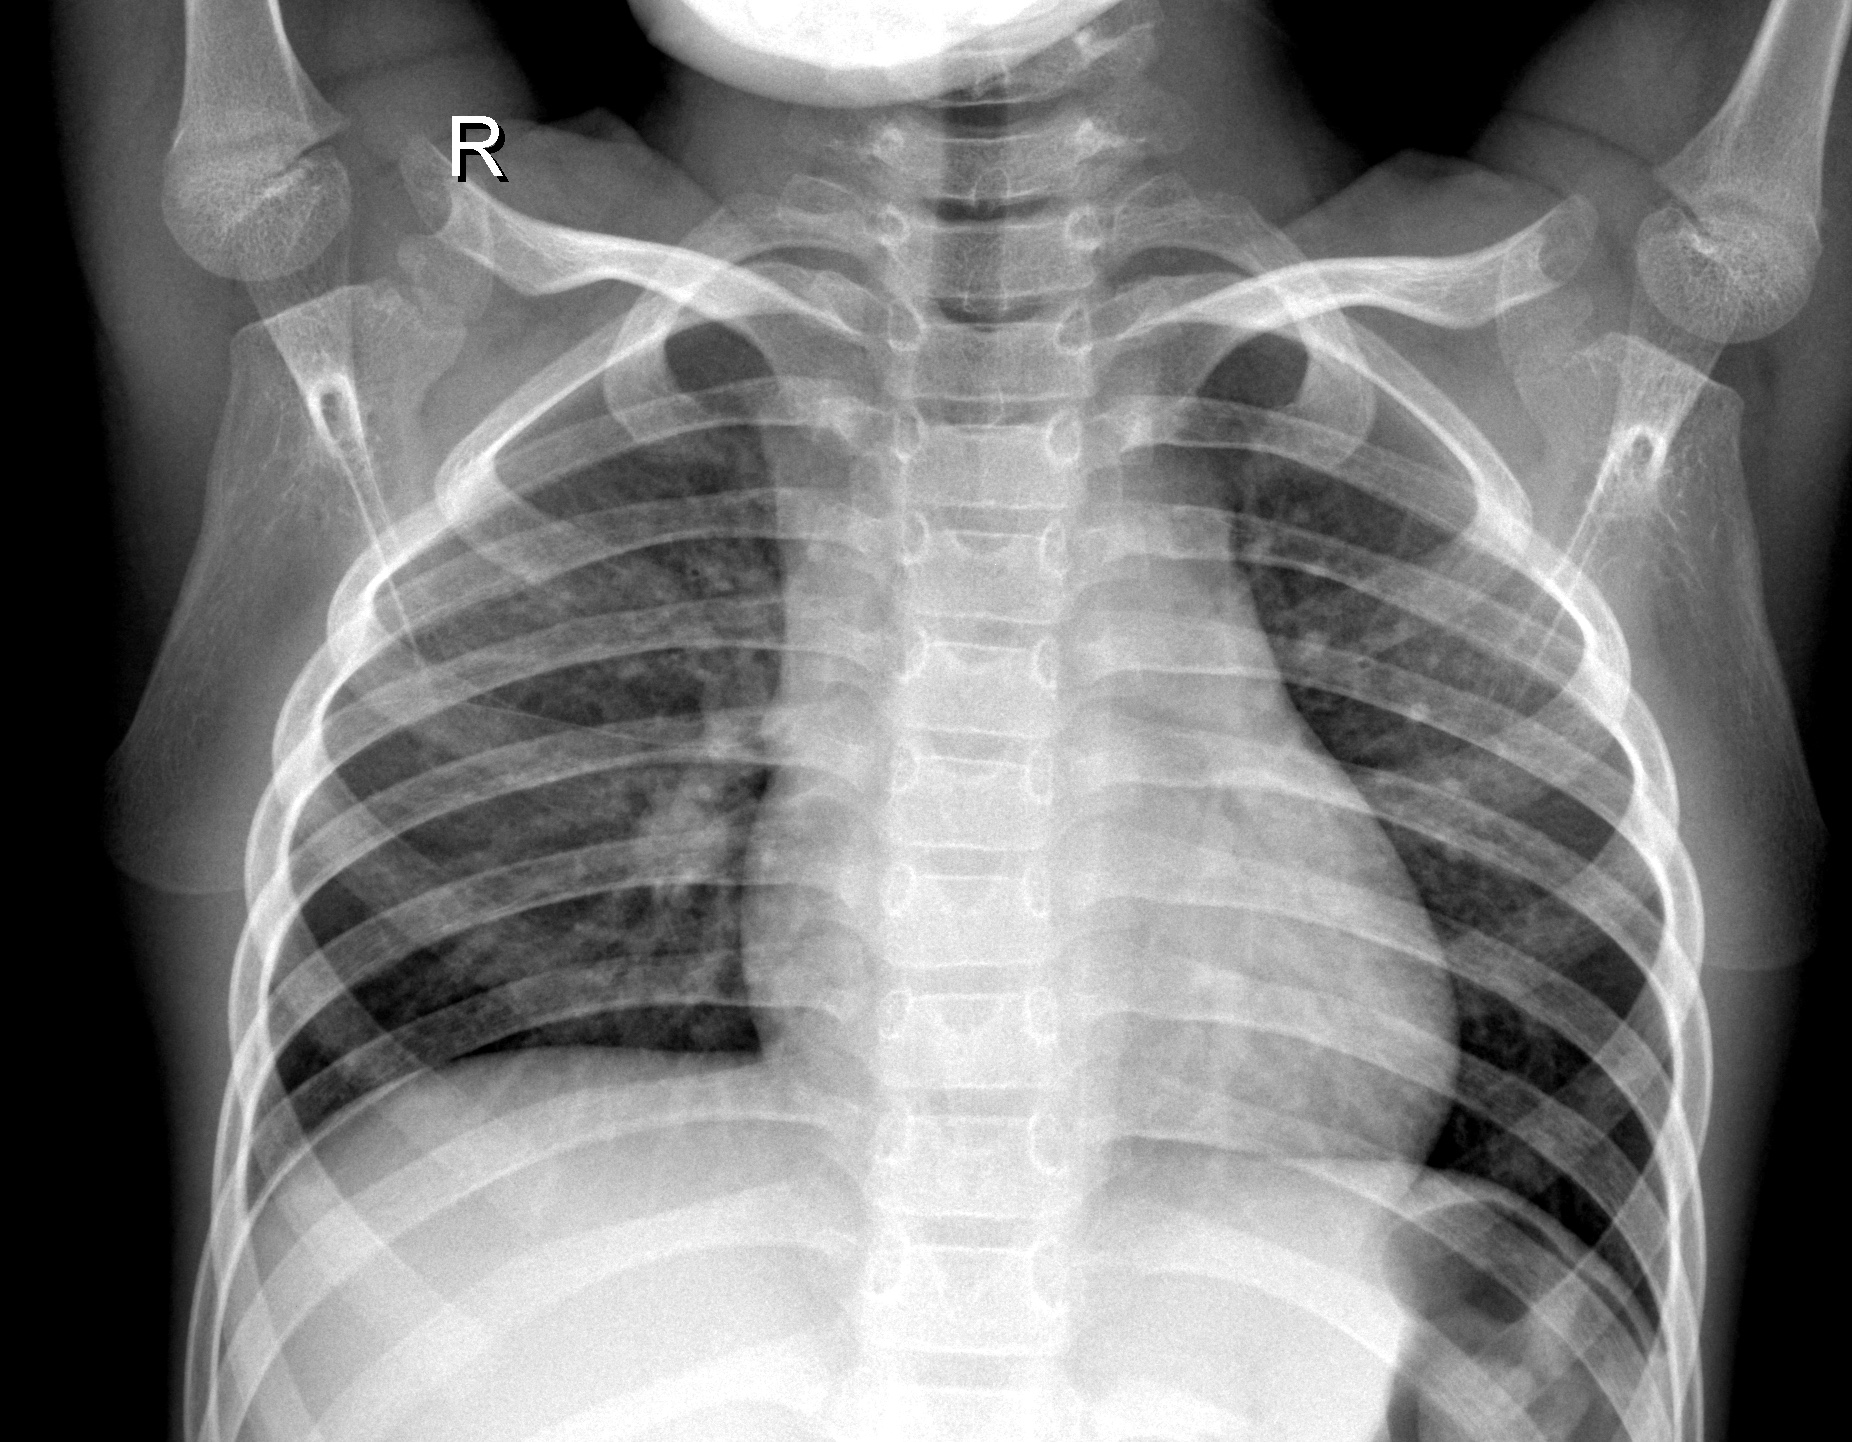
Diagnosis: NORMAL